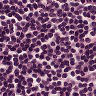
Metastatic tissue present: no